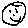
Label: smiley face